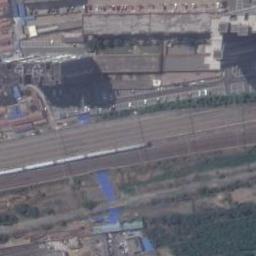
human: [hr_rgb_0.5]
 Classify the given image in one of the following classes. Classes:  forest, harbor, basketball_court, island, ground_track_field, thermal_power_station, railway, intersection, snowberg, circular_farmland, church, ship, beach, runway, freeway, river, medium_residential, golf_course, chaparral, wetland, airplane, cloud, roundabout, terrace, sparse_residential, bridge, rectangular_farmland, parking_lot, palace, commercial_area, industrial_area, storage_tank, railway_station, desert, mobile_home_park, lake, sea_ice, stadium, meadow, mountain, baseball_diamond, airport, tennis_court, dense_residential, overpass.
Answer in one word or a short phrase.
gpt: railway